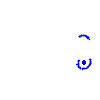
Particle: proton